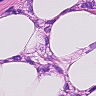
Metastatic tissue present: yes